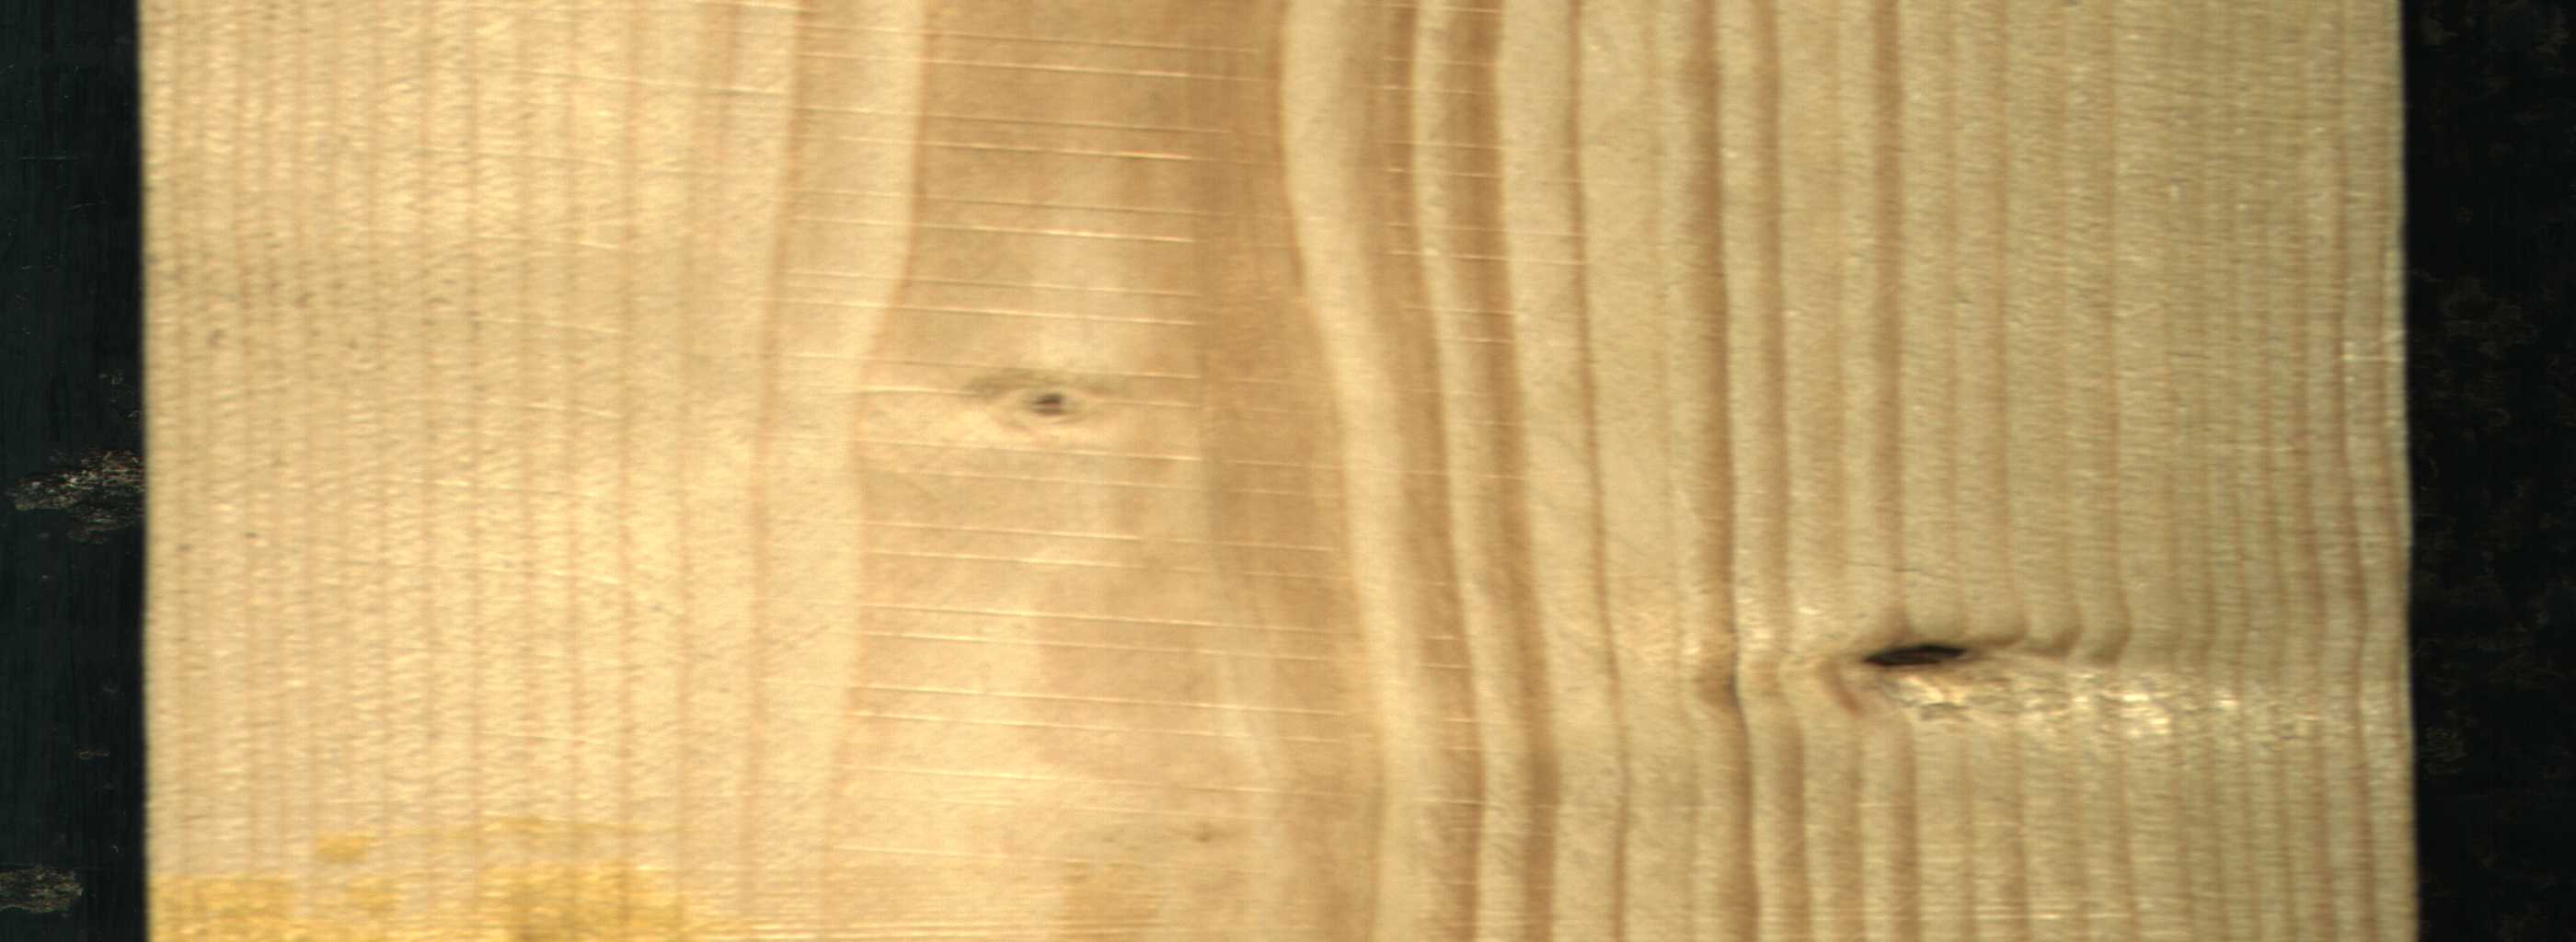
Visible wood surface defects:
resin
Dead_Knot
Live_Knot